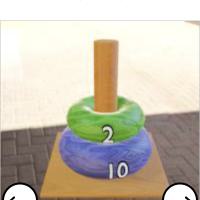
Task: sum
Answer: 12